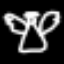
Label: angel